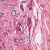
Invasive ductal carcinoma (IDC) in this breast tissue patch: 0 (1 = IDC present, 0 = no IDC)